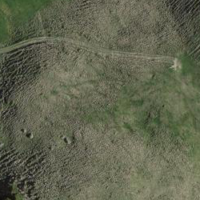
EUNIS habitat code: 25
Species observed at this site:
Calluna vulgaris
Vaccinium vitis-idaea
Vaccinium myrtillus